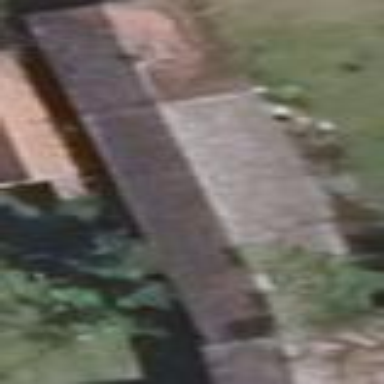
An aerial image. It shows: Building with gabled roof oriented along its structure. The roof is painted red.